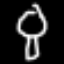
Label: mushroom